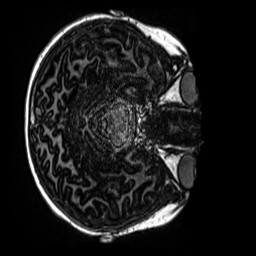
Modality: MP2RAGE
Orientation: axial
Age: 10
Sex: female
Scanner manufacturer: siemens
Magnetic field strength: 3 T
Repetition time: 4 s
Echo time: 0.00299 s